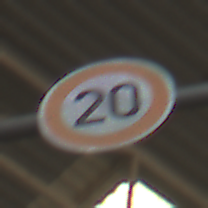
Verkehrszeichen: Geschwindigkeit20
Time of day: Midday
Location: Indoor (Urban)
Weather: NotSpecified
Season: NotSpecified
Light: Natural